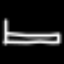
Label: bed